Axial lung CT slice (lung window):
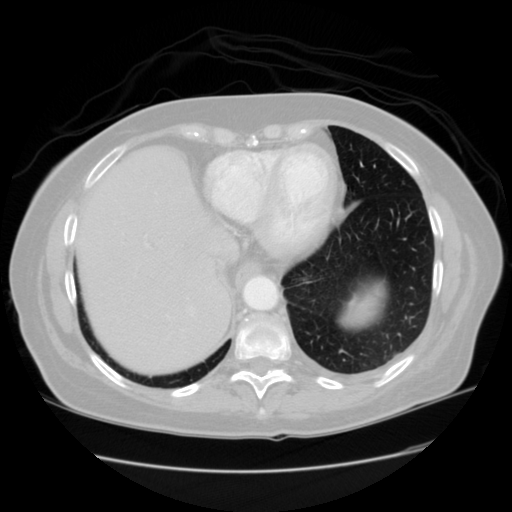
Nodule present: no